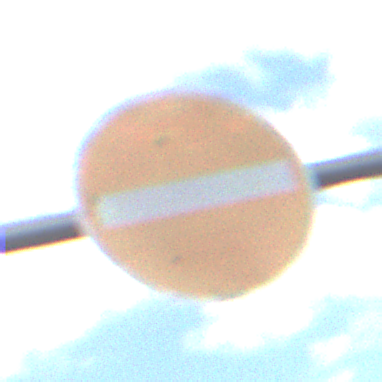
Verkehrszeichen: VerbotDerEinfahrt
Umgebung: Outdoor, Nature
Tageszeit: Midday
Wetter: PartlyCloudy
Licht: Natural
Jahreszeit: NotSpecified
Kontrast: LowContrast